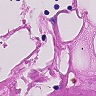
Metastatic tissue present: no